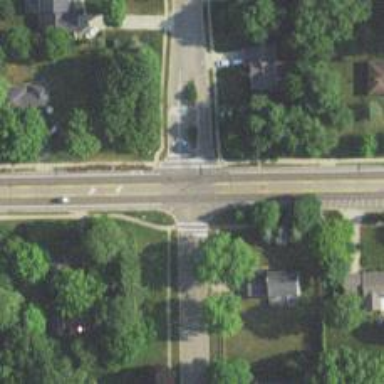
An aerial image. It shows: Tertiary road.